Interaction volume radius: 10 \u00c5
Interaction volume height: 20 \u00c5
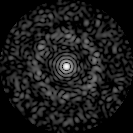
Disorder parameter: 0.8363